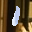
Label: 1